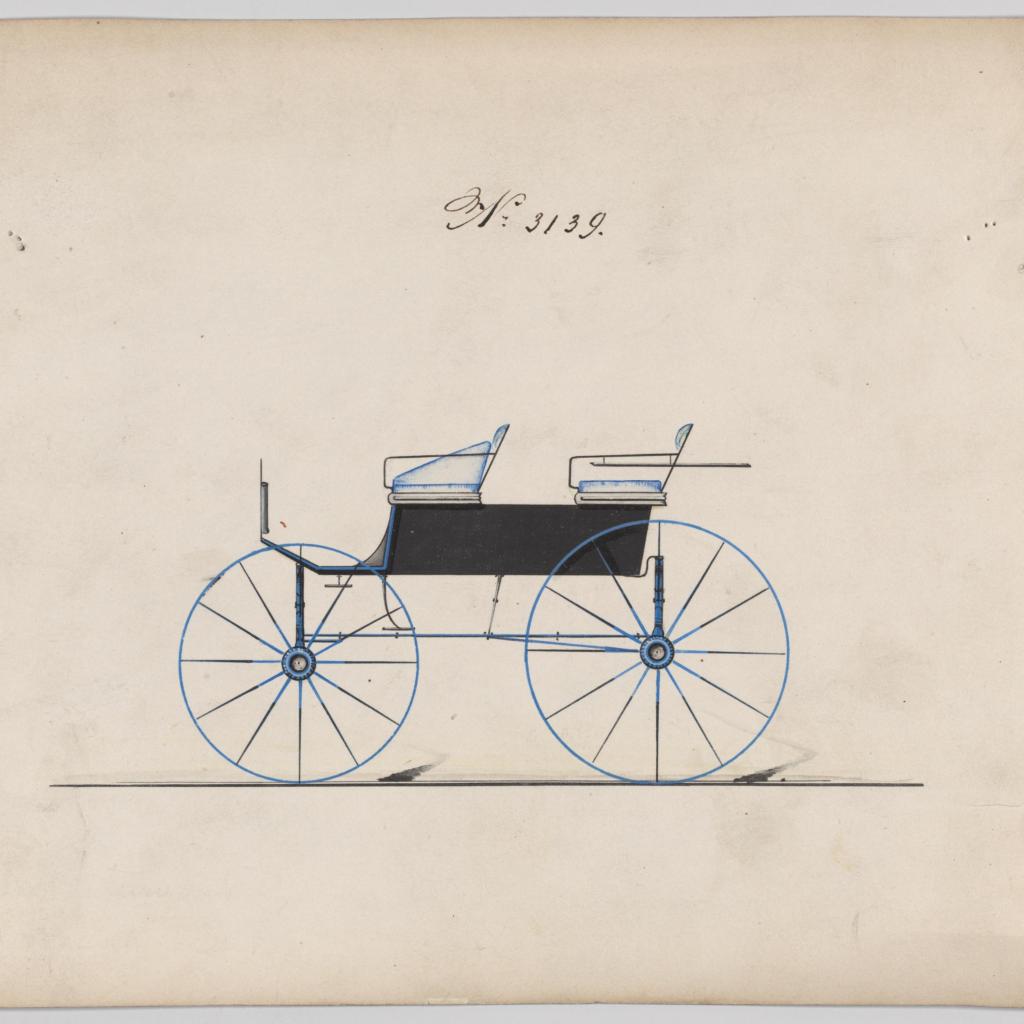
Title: Design for 4 seat Phaeton, no top, no. 3149
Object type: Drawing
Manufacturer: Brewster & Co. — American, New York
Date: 1875
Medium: Pen and black ink, watercolor and gouache with gum arabic
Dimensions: Sheet: 7 1/16 x 9 13/16 in. (17.9 x 24.9 cm)
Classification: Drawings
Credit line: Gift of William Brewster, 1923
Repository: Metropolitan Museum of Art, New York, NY